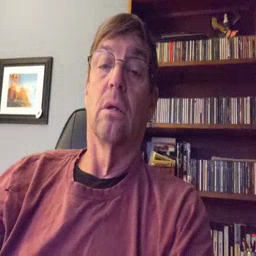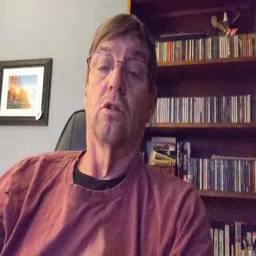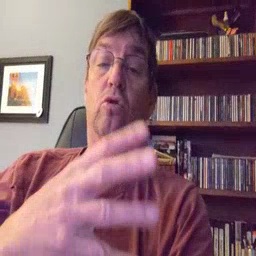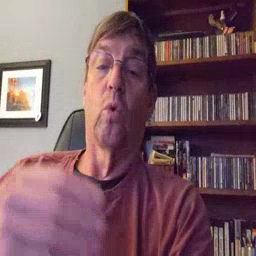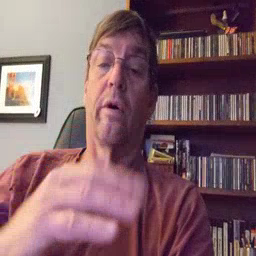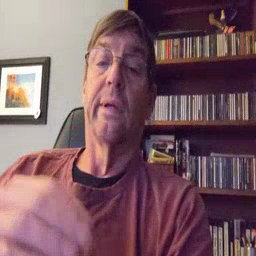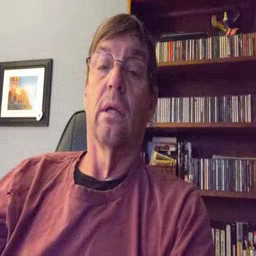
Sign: story